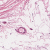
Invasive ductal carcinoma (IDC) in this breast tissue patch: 0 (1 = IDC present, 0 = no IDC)